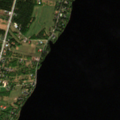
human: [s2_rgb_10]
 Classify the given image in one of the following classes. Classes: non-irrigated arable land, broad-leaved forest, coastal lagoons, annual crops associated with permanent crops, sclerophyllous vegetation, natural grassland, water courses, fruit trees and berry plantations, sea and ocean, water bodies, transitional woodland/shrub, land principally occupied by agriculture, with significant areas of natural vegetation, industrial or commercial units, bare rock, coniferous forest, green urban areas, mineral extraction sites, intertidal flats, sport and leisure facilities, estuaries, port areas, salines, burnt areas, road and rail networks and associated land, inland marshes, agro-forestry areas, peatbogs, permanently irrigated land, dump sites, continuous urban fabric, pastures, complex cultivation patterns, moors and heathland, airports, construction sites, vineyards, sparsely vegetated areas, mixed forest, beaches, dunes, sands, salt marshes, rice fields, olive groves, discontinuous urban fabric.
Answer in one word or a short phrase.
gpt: discontinuous urban fabric, mixed forest, water courses